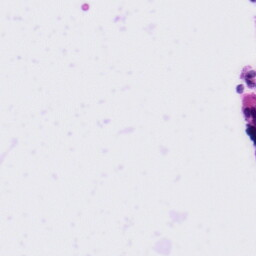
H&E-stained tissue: Tonsil